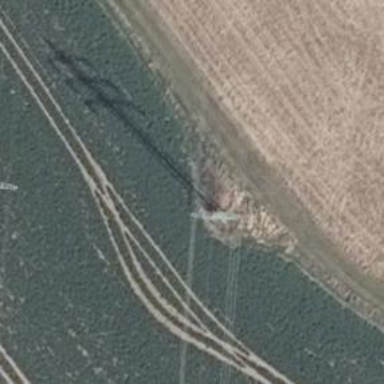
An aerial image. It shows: Power tower.